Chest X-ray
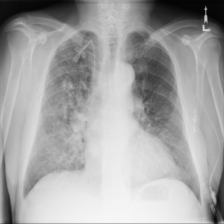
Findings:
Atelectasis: negative
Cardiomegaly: negative
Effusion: negative
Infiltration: positive
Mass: negative
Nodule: negative
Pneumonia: negative
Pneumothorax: negative
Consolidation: negative
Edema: negative
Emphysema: negative
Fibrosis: negative
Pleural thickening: negative
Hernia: negative